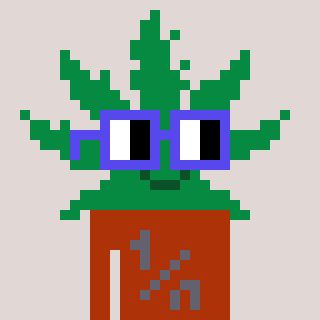
a pixel art character with square blue glasses, a weed-shaped head and a hotbrown-colored body on a warm background